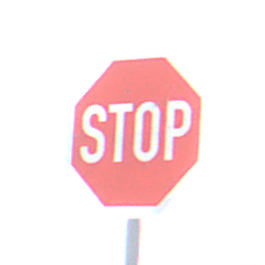
Verkehrszeichen: Stop
Umgebung: Outdoor, RoadRail
Tageszeit: SunriseSunset
Wetter: PartlyCloudy
Licht: Natural
Jahreszeit: NotSpecified
Kontrast: LowContrast